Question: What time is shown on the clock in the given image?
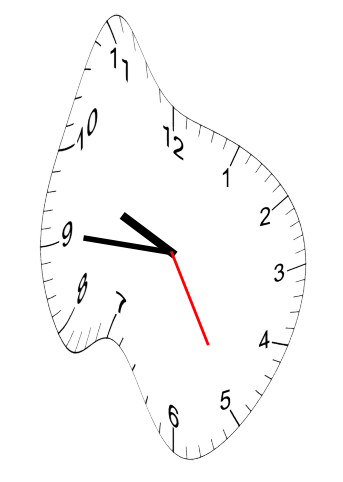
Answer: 09:45:25